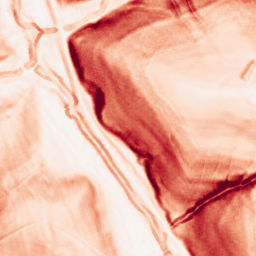
Category: morphological
Decomposition family: morphological_gradient
Decomposition parameters: size: 3
shape: diamond
Upsampling method: sinc_hamming
Upsampling parameters: scale: 8
kernel_size: 16
Upsampling scale: 8